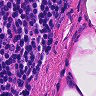
Metastatic tissue present: no